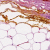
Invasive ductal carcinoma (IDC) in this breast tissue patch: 0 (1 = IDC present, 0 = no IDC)